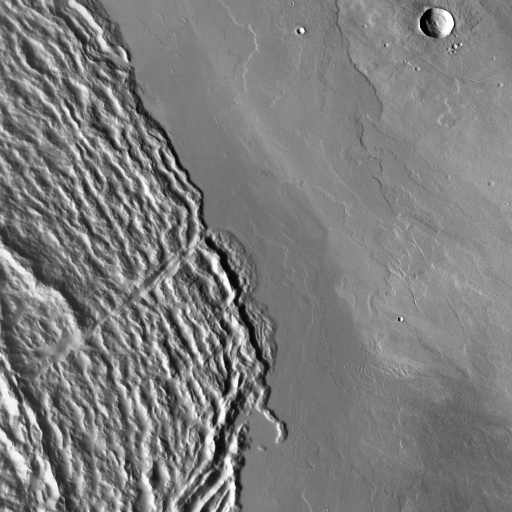
Crater classes present: Background, Other, Secondary